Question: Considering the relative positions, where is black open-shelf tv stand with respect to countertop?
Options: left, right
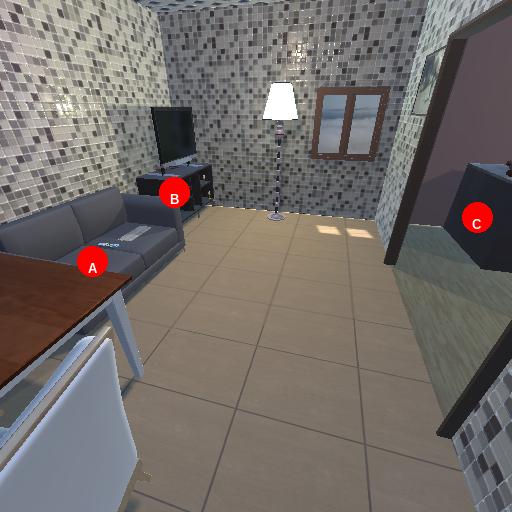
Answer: left